五年级 · 解析几何
下图是丽源小区附近的平面图, 超市的位置用数对表示是（）.

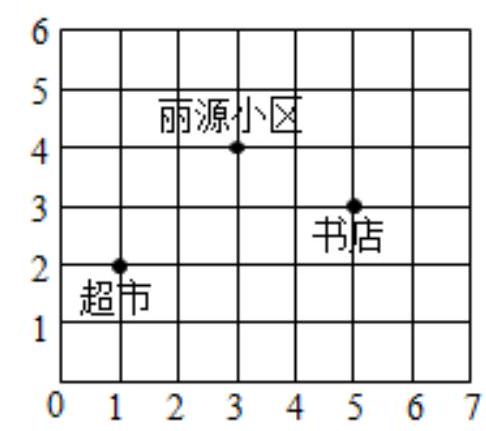
A. $(3,4)$
B. $(1,2)$
C. $(2,1)$
答案: B
解析: 答案:$\mathrm{B}$

【详解】略